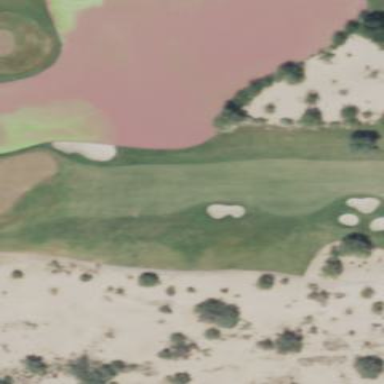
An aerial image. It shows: Golf course feature - water hazard.